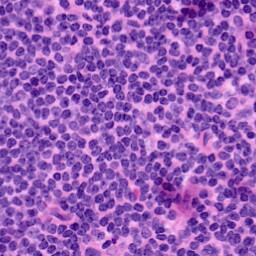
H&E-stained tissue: LymphNode